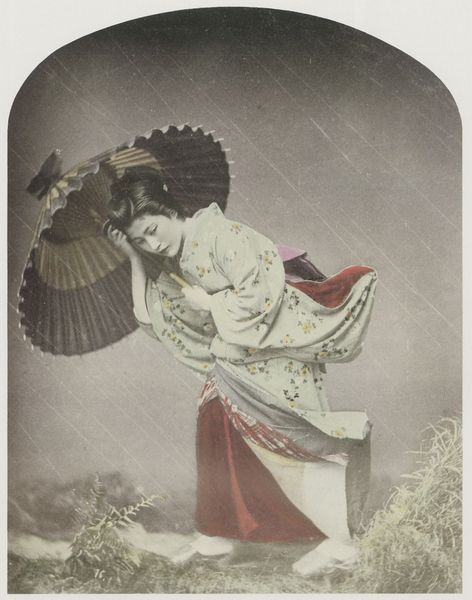
Titel: Regenschauer im Atelier, ein Genrebild
Künstler: Raimond Baron von Stillfried
Standort: New York (New York)
Institution: Sammlung »International Museum of Photography«, George Eastman House, Rochester
Schlagwörter: dunkel, fuß, gemälde, gewitter, himmel, schatten, vogel, wasser, weiß, gelb, grün, blumen, braun, frau, frisur, grau, hell, licht, mund, schwarz, zeichnung, dame, gras, regenschirm, rot, schirm, schnee, weg, wiese, beige, muster, jung, blass, falten, gesicht, halten, mensch, stein, bildnis, hände, portrait, porträt, nass, natur, strauch, wind, busch, gehen, futter, gewand, haare, mantel, stoff, adel, pflanzen, schminke, schön, dutt, japan, papier, bogen, violett, sturm, unwetter, wehen, wetter, floral, atelier, farn, gesenkt, japanerin, japanisch, geschminkt, foto, fotografie, regen, haarknoten, barfuss, asien, geisha, koloriert, schuh, photo, halbrund, tracht, china, sandale, hubi, schreiten, gerahmt, tropfen, schutz, weh, feucht, kimono, asiatin, dott, gescha, gheischa, ende 19.jahrhundert, konkobine, üaüagei